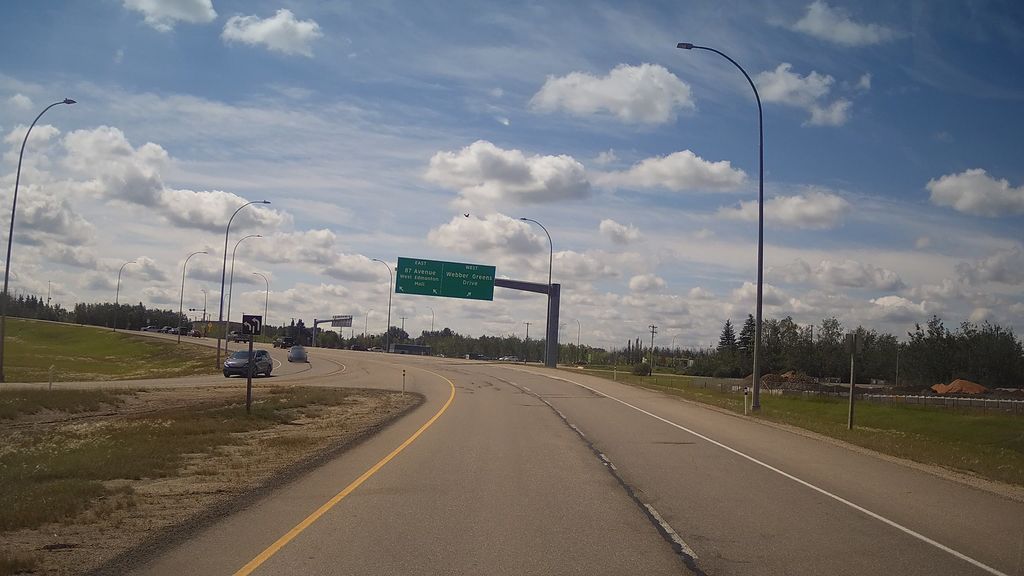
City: edmonton